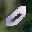
Label: 0